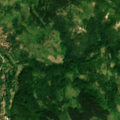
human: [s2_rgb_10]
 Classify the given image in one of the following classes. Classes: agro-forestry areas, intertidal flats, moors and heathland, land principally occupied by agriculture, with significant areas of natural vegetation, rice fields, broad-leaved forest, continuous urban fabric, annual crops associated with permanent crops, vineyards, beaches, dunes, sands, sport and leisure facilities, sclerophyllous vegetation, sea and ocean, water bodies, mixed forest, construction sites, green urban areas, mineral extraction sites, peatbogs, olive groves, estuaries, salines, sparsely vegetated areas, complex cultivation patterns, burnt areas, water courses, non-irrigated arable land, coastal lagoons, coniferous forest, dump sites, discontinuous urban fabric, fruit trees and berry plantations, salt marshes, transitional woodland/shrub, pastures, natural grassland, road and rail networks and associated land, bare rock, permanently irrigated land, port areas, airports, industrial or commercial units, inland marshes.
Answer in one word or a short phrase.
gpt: discontinuous urban fabric, land principally occupied by agriculture, with significant areas of natural vegetation, broad-leaved forest, mixed forest, transitional woodland/shrub